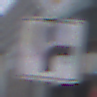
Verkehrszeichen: VerlaufVorfahrtsstrasse8
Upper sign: Vorfahrtsstrasse
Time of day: MorningAfternoon
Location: Outdoor (Urban)
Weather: Overcast
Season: NotSpecified
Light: Natural